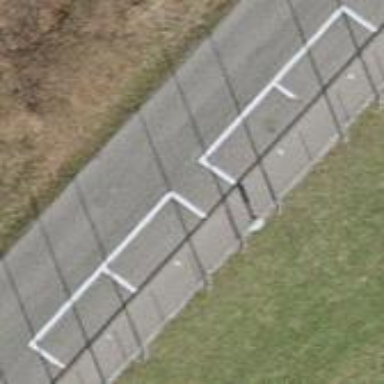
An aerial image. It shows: Parking lane with asphalt surface.